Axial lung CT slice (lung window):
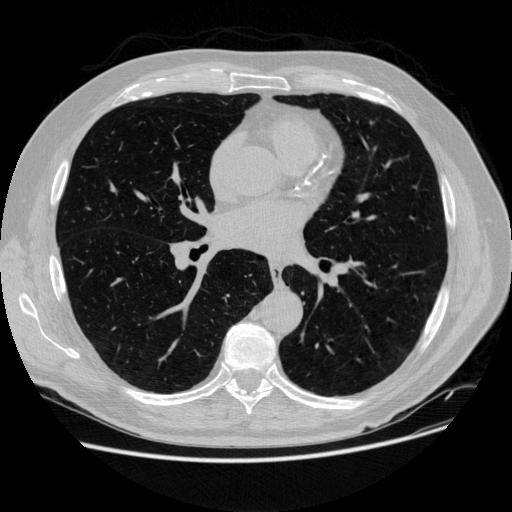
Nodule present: no